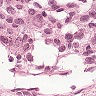
Metastatic tissue present: no